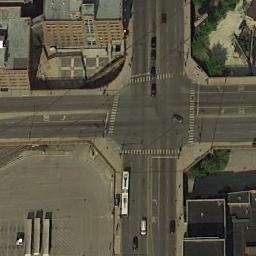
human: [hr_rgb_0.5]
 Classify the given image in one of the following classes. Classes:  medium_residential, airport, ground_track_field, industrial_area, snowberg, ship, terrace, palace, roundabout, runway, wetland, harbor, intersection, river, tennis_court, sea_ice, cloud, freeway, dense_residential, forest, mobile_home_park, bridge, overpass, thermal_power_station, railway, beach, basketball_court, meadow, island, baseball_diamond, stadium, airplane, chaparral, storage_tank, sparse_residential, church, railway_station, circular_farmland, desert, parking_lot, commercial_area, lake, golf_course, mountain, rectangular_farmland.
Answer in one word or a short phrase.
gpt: intersection